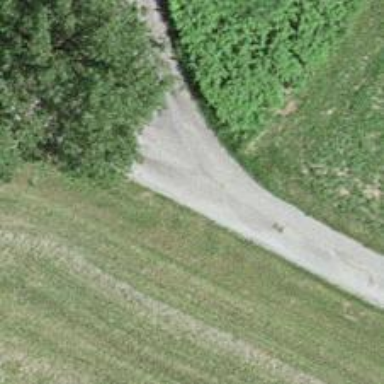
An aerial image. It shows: Track with grade 1 quality.